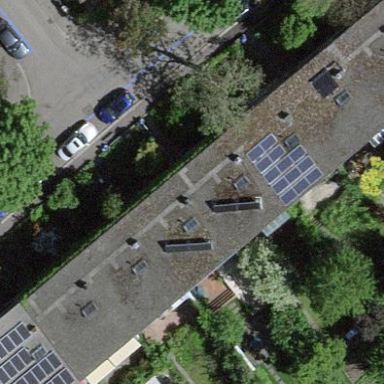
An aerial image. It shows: Terrace building.